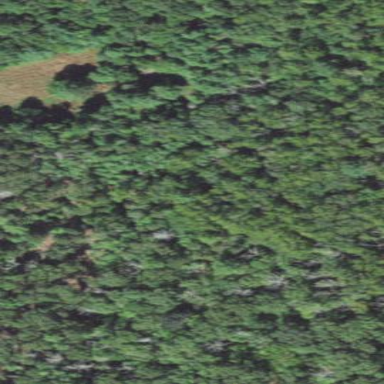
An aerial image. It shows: Woodland consisting mainly of needle-leaved trees.